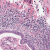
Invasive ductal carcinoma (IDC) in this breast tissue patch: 0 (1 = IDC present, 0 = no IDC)